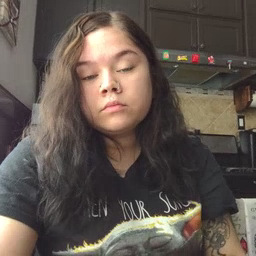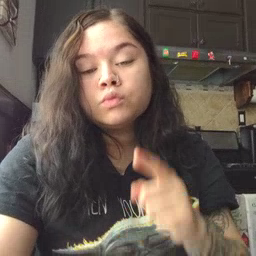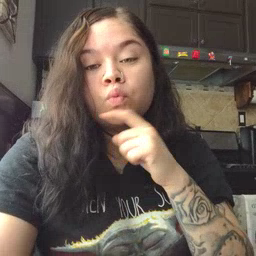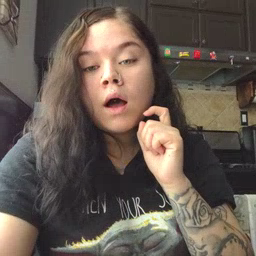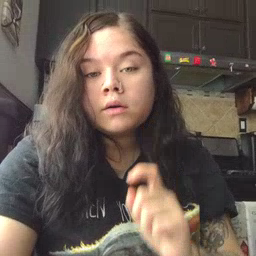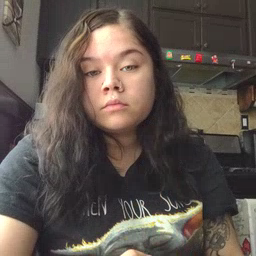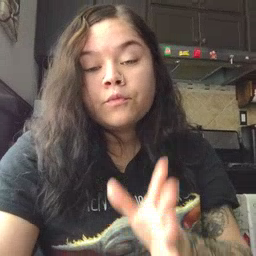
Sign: dry